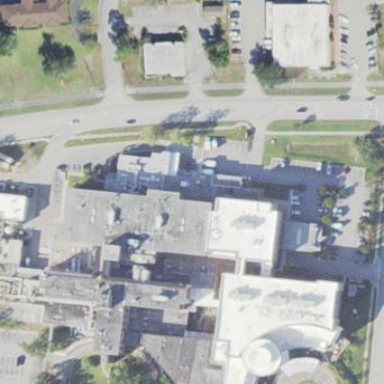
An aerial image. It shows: Hospital building.